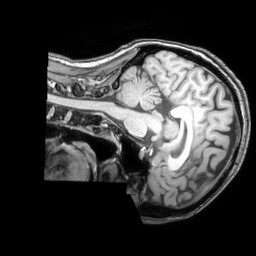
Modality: T1w
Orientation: sagittal
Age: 41
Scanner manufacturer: philips
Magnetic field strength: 3 T
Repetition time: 0.007 s
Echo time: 0.003501 s